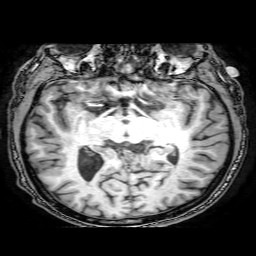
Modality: T1w
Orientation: coronal
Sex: male
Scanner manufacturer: philips
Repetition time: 0.008089 s
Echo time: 0.0037 s